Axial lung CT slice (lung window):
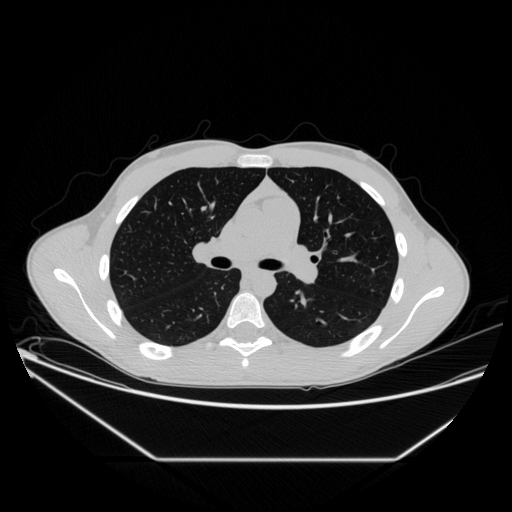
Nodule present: no